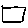
Label: square